Question: I want to initialize one 'unordered_map' with fixed element 100. And the 'keys' are from '0' to '100', all values of those keys are '0'
'''
using HashMap = unordered_map < int, int > ;
HashMap map;
for (int idx = 0; idx < 100; ++idx) {
map[idx] = 0;
}
'''
Is there any directly way to do that like the following codes in 'python'?
'''
d = {x: x % 2 == 0 for x in range(1, 11)}
'''
With initialization codes above, I think all elements are sorted in ascending order, but the results are:

Why the first element is '8' and the second element is '64', all left elements are in ascending order?
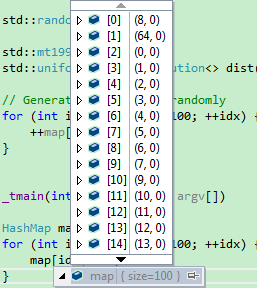
Answer: 1. This is not quite so pretty as the Python expression, but it should do the trick. #include <algorithm>
#include <iostream>
#include <iterator>
#include <unordered_map>
int main() {
std::unordered_map<int, bool> m;
int i = -1;
std::generate_n(std::inserter(m, m.begin()),
10,
[&i](){
++i;
return std::make_pair(i, i % 2 == 0);
});
for (auto const &p: m)
std::cout << '<' << p.first << ", " << p.second << ">
";
return 0;
}
Live on ideone.com
2. There is a reason unordered maps are called unordered maps. Since they are implemented as hash maps, the keys are not in any predictable order. Using an std::unordered_map for a dense collection of integer keys is probably not the most efficient solution to any problem, particularly if you expect to be able to extract the keys in order.